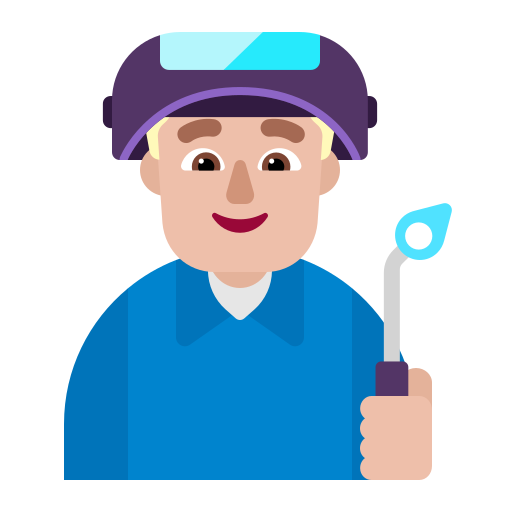
man factory worker flat  light